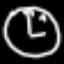
Label: clock